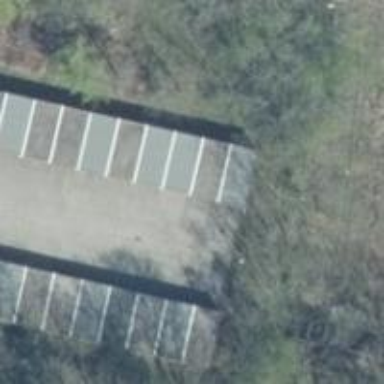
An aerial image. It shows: Parking aisle designated as service road.